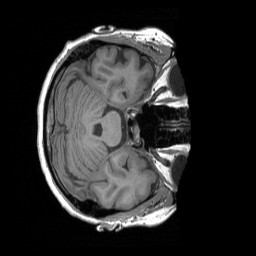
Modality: T1w
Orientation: axial
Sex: female
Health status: ill
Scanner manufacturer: siemens
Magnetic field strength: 3 T
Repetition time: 1.66 s
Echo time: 0.00254 s